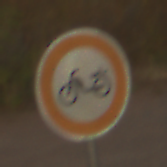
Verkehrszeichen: VerbotMofas
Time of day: SunriseSunset
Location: Outdoor (Suburban)
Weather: PartlyCloudy
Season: NotSpecified
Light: Natural